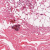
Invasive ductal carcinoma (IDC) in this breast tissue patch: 0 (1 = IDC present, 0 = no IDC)